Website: crate-barrel
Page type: newsletter-management
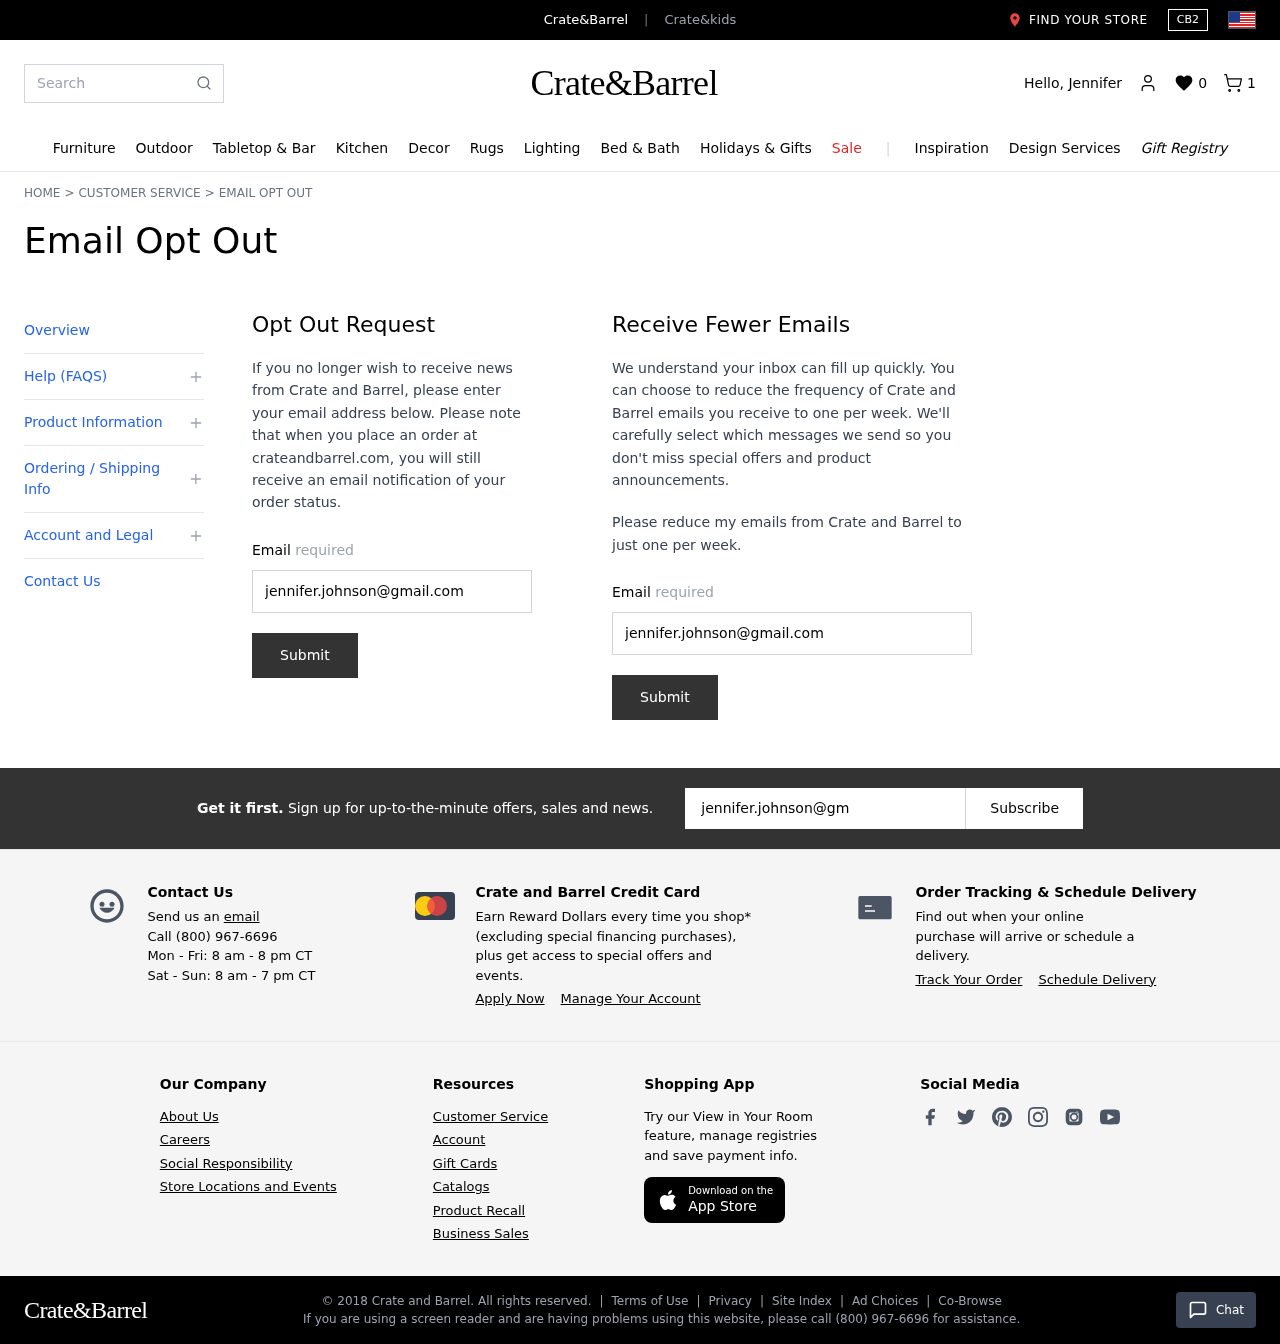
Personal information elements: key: PII_EMAIL
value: jennifer.johnson@gmail.com
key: PII_EMAIL2
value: jennifer.johnson@gmail.com
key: PII_EMAIL3
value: jennifer.johnson@gmail.com
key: PII_FIRSTNAME
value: Jennifer
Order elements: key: ORDER_NUM_ITEMS
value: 1
Search elements: key: HEADER_SEARCH
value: Search
Other elements: key: WISHLIST_COUNT
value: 0